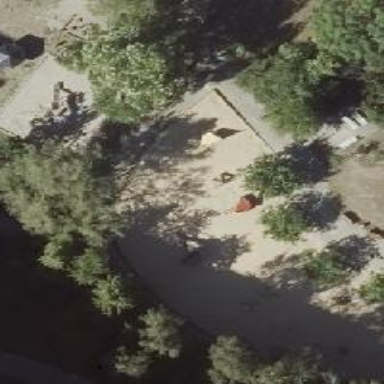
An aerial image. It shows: Playground area for leisure activities on the land.